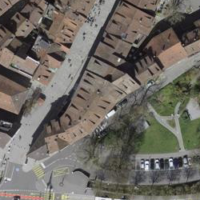
EUNIS habitat code: 54
Species observed at this site:
Fagus sylvatica